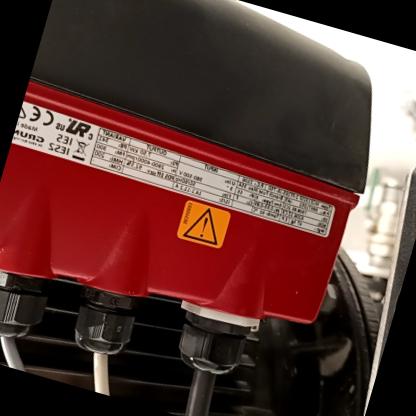
Klasa: tabliczka-znamionowa